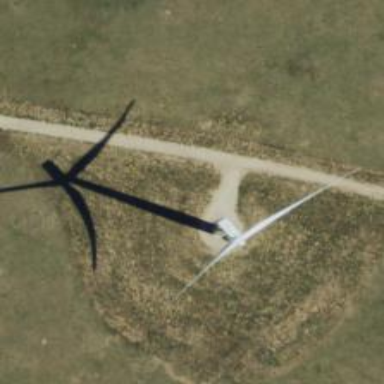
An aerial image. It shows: Wind generator with horizontal axis. The generator is wind turbine.